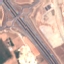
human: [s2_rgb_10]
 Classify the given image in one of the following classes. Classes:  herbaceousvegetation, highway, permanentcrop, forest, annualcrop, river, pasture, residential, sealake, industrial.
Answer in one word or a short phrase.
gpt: Highway